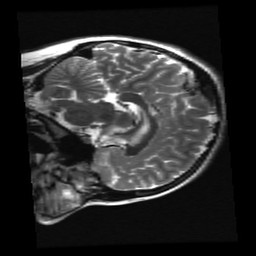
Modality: T2w
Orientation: sagittal
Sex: female
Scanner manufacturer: ge
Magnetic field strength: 3 T
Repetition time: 5 s
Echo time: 0.1007 s